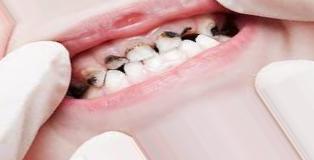
Condition: Caries